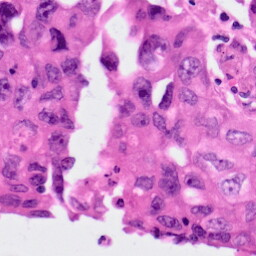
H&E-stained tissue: Lung